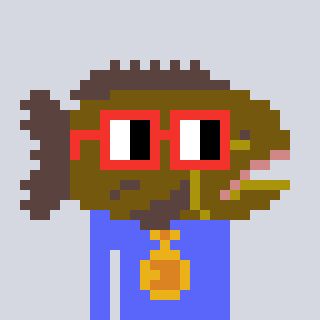
a pixel art character with square red glasses, a grouper-shaped head and a purple-colored body on a cool background